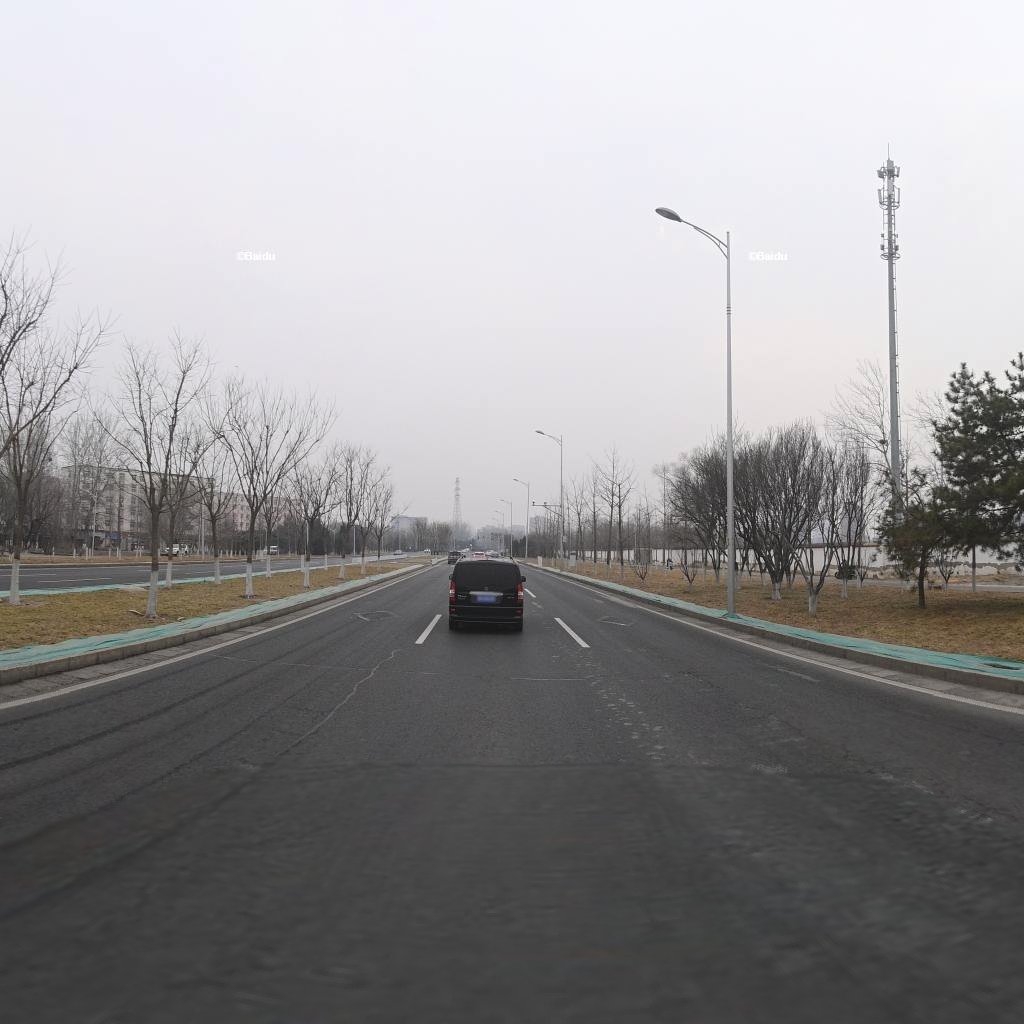
Region: Haidian
Road damage annotations: longitudinal patch, transverse patch, longitudinal crack